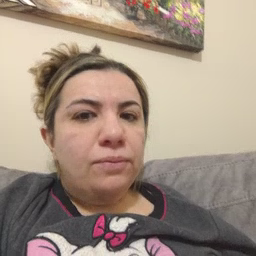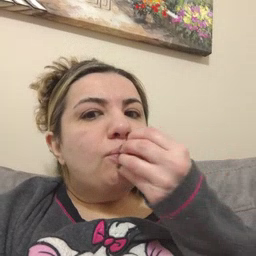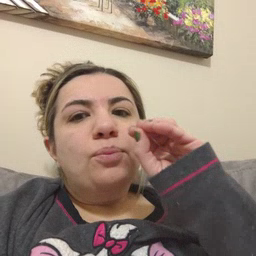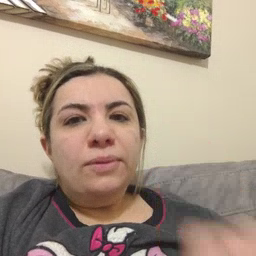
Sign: kiss